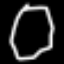
Label: octagon